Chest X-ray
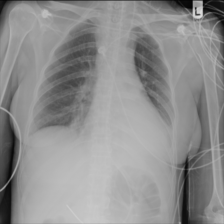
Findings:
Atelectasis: negative
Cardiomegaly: negative
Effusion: negative
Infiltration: negative
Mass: negative
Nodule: negative
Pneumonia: negative
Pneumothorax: negative
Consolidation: negative
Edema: negative
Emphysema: negative
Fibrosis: negative
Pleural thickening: negative
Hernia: negative